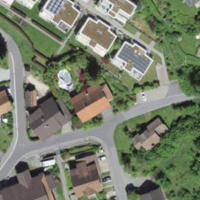
EUNIS habitat code: 54
Species observed at this site:
Plantago media
Vespa crabro